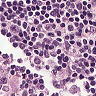
Metastatic tissue present: no